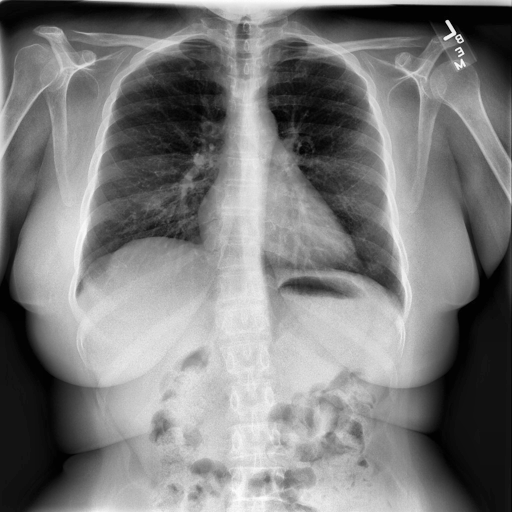
Finding: NORMAL